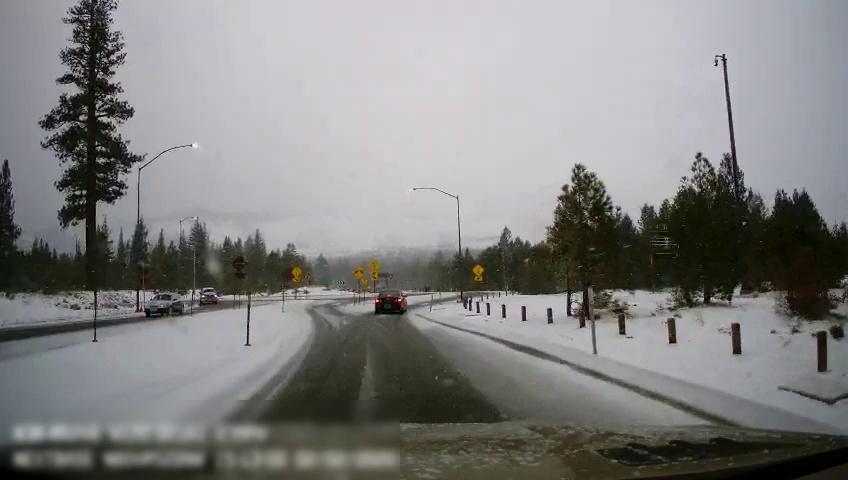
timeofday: Day
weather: Snowy
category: Drivable Space
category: Drivable Space
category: Vehicles | Car
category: Vehicles | Truck
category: Vehicles | Car
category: Traffic | Signs
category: Traffic | Signs
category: Traffic | Signs